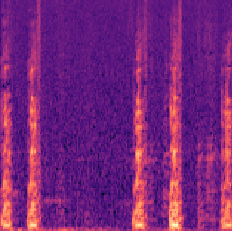
Sound class: Pig